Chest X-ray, PA view. Patient: 48 years old, sex M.
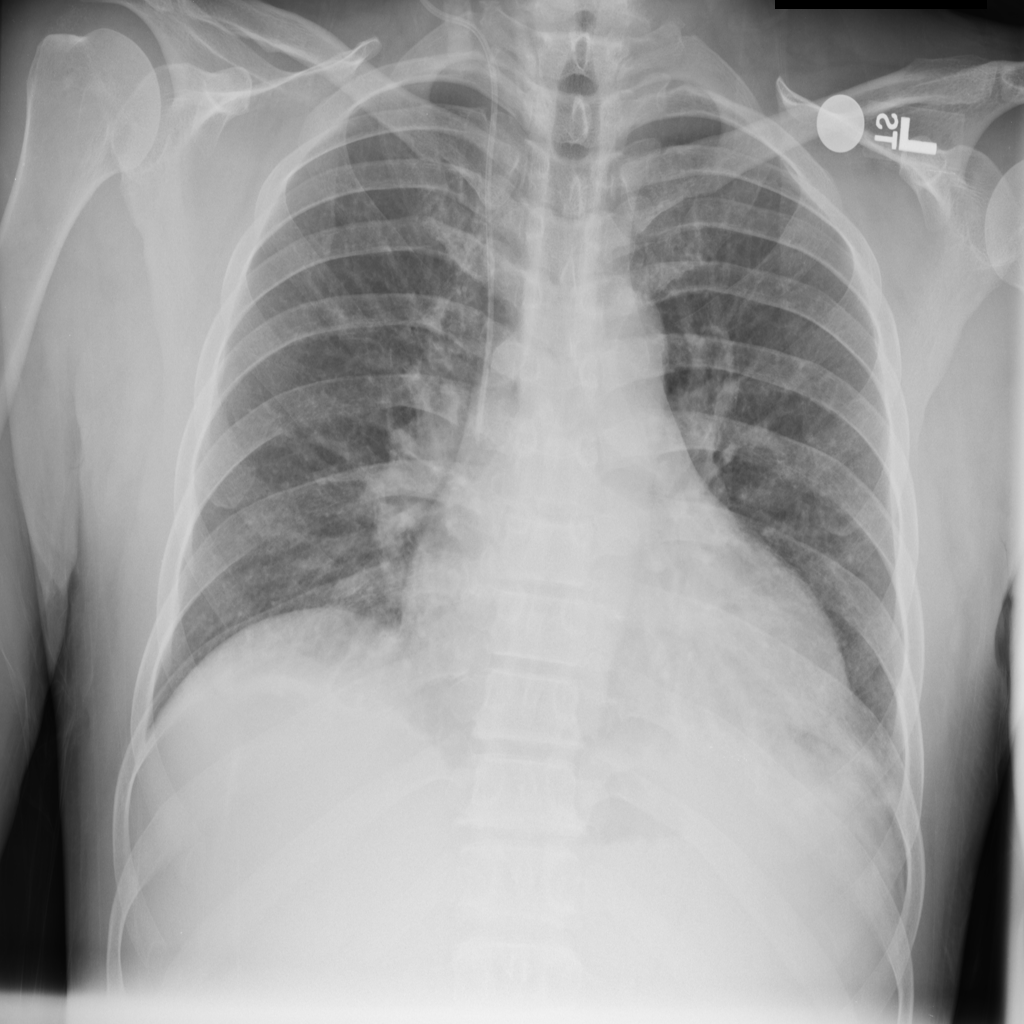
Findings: Cardiomegaly, Effusion